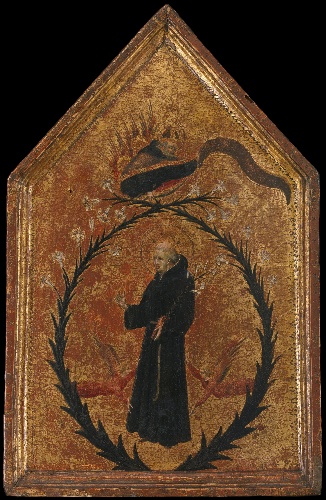
Title: The Exultation of Saint Nicholas of Tolentino
Artist: Giovanni di Paolo (Giovanni di Paolo di Grazia)
Artist bio: Italian, Siena 1398–1482 Siena
Date: ca. 1450
Object type: Painting
Classification: Paintings
Medium: Tempera on wood, gold ground
Dimensions: Overall, with engaged frame, 19 1/8 x 14 1/4 in. (48.6 x 36.2 cm)
Department: Robert Lehman Collection
Credit line: Robert Lehman Collection, 1975
Accession year: 1975
Repository: Metropolitan Museum of Art, New York, NY
Tags: Angels|Men|Saints